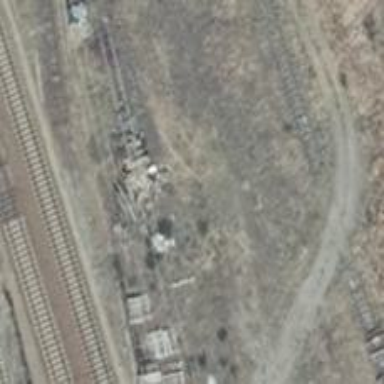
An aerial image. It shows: Abandoned railway yard is depicted.